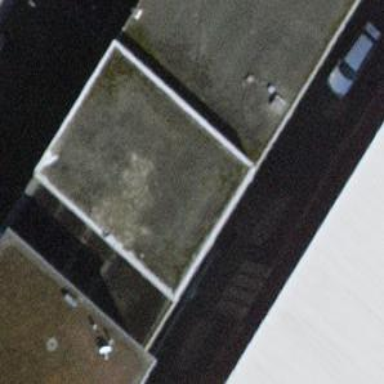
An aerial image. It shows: Office building.